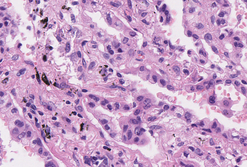
Tumor epithelial tissue: yes
Tumor-associated stroma tissue: yes
Normal tissue: no